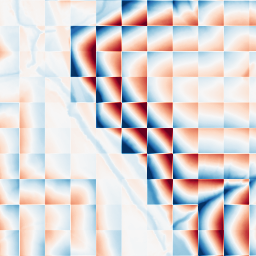
Category: wavelet
Decomposition family: wavelet_dwt
Decomposition parameters: wavelet: haar
level: 5
Upsampling method: linear_exact
Upsampling parameters: scale: 2
Upsampling scale: 2